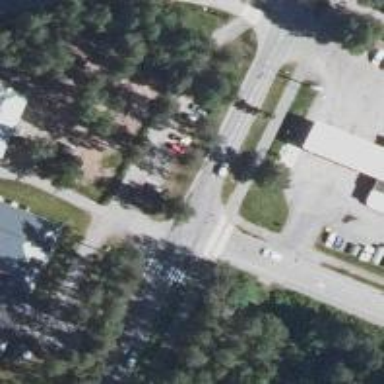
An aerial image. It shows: Marked road crossing.